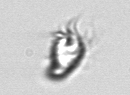
Label: Paratontonia_gracillima